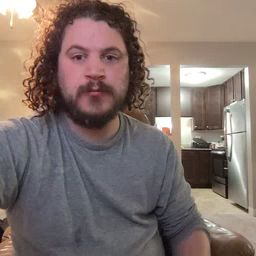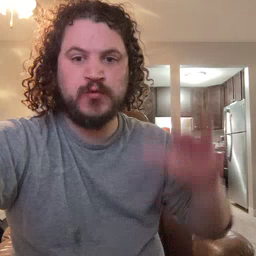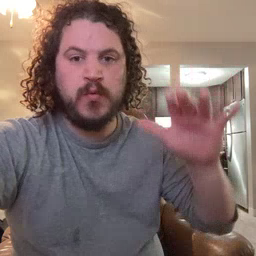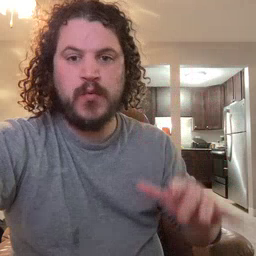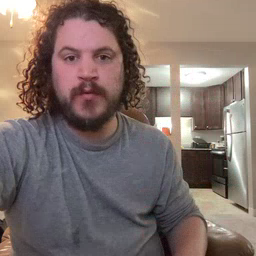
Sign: snow